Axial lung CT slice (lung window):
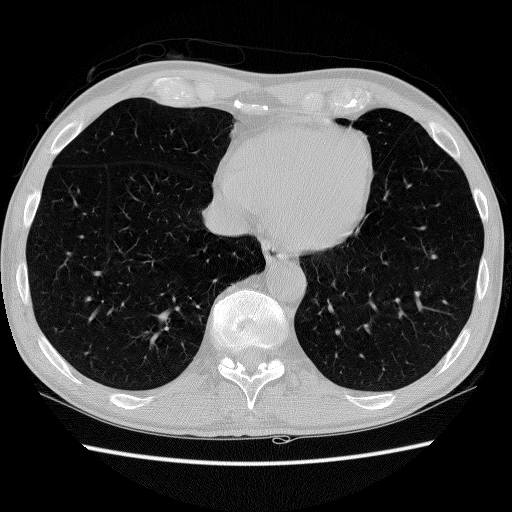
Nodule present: no